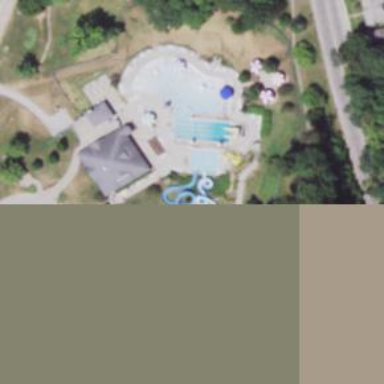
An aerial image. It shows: Water slide attraction.